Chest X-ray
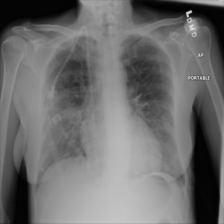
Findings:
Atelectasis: negative
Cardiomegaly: negative
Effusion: negative
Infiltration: negative
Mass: positive
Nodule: negative
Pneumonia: negative
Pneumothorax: negative
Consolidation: negative
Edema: positive
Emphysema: negative
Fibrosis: negative
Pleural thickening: negative
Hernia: negative